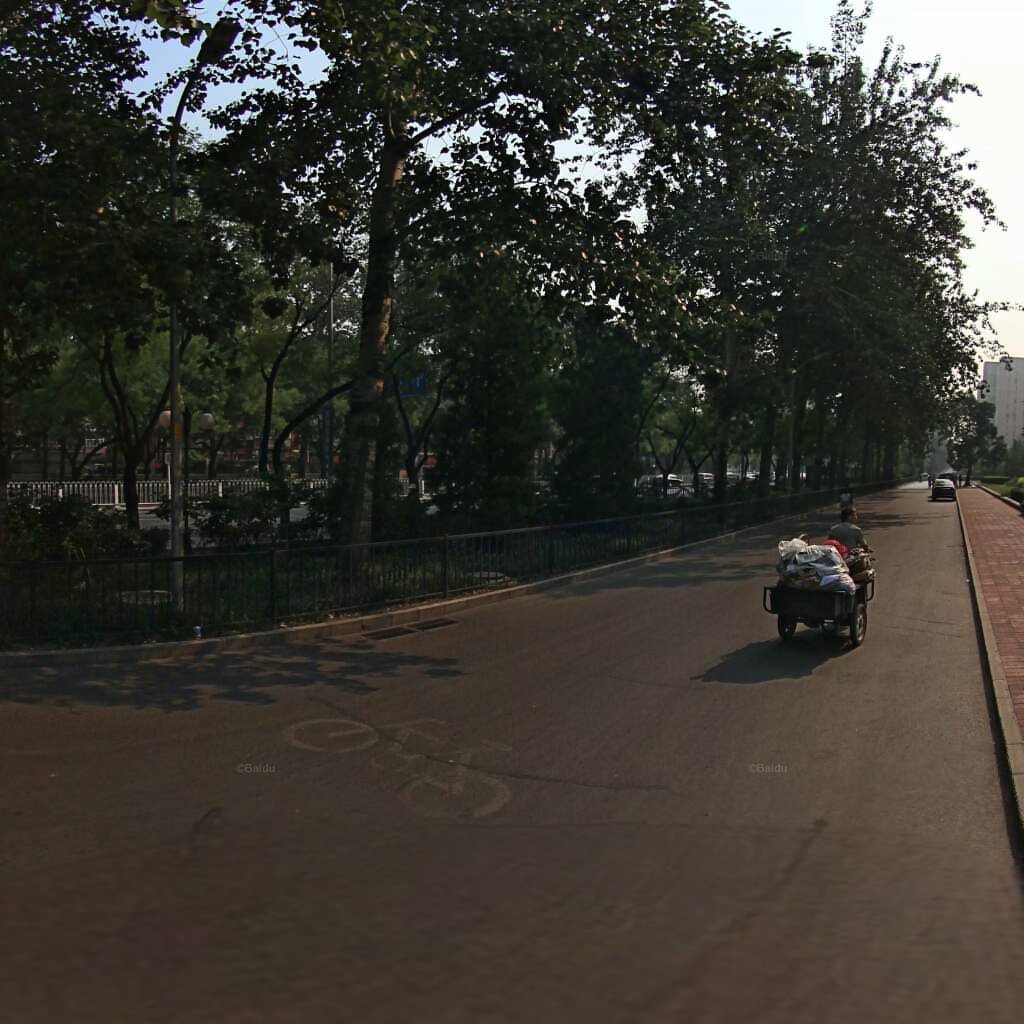
Region: Haidian
Road damage annotations: transverse crack